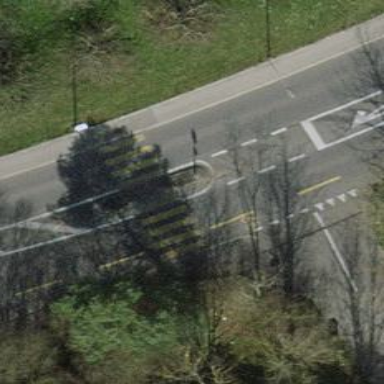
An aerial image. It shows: Kerb barrier.